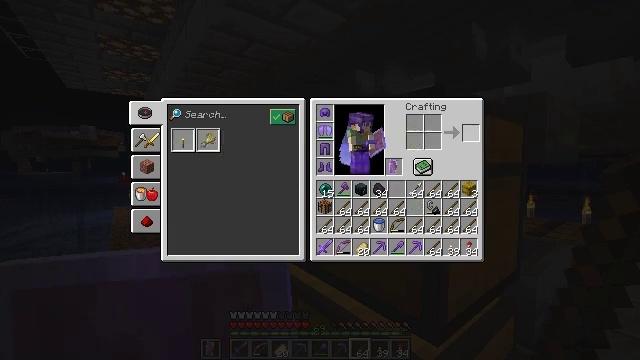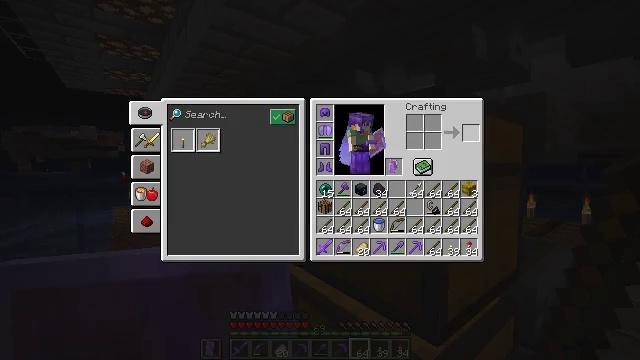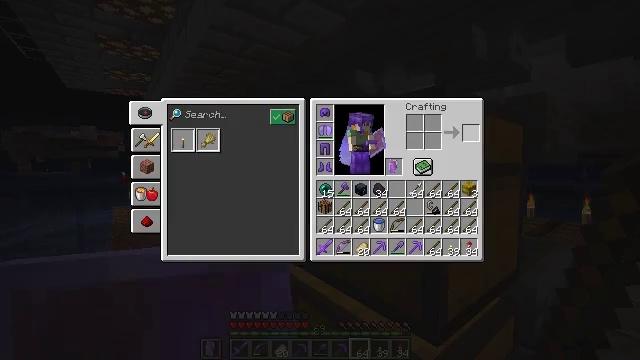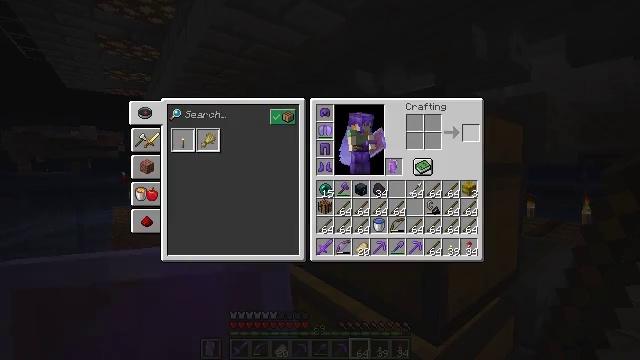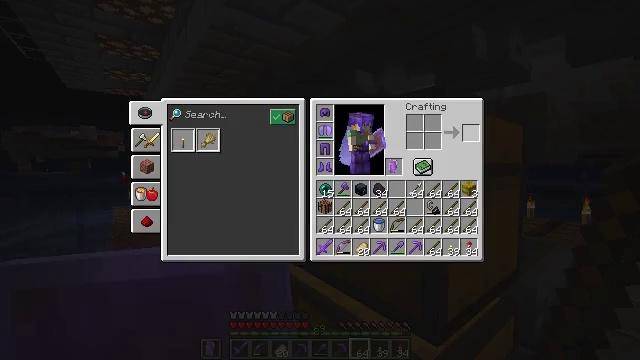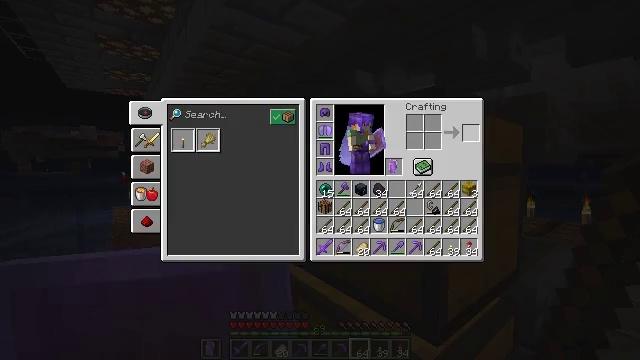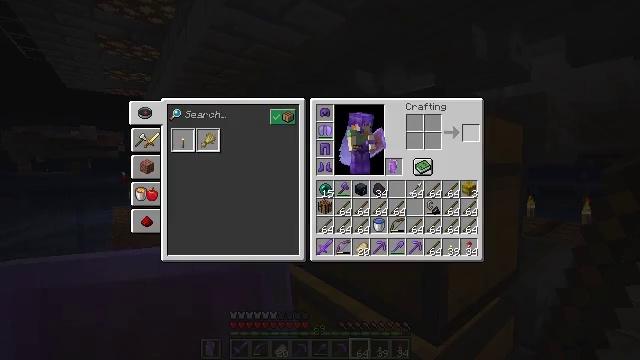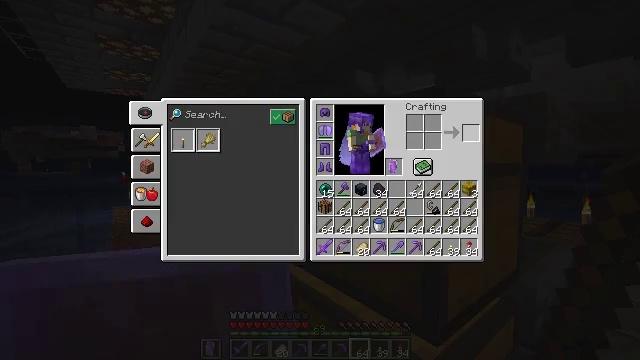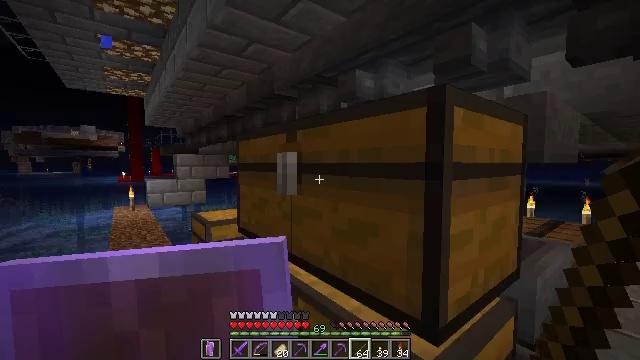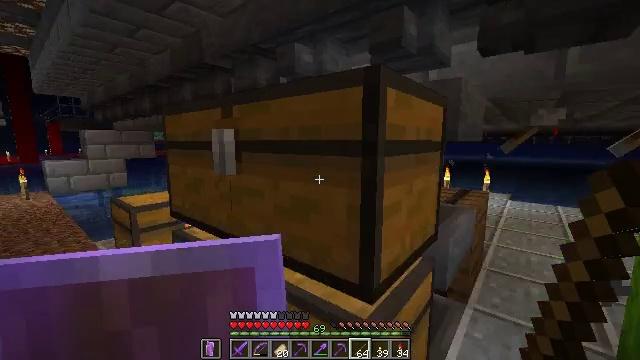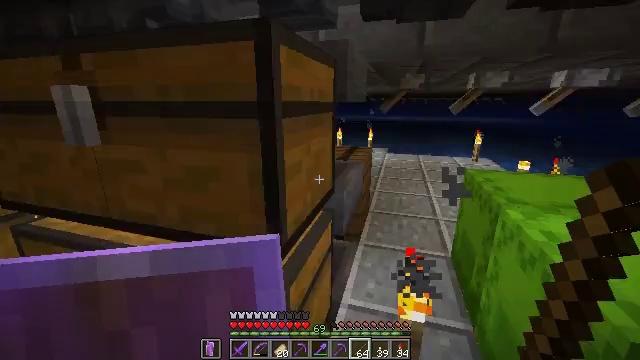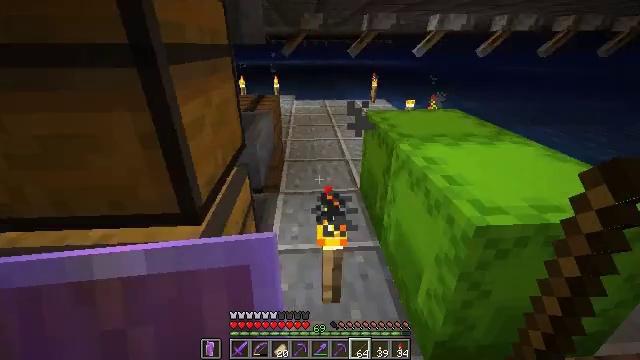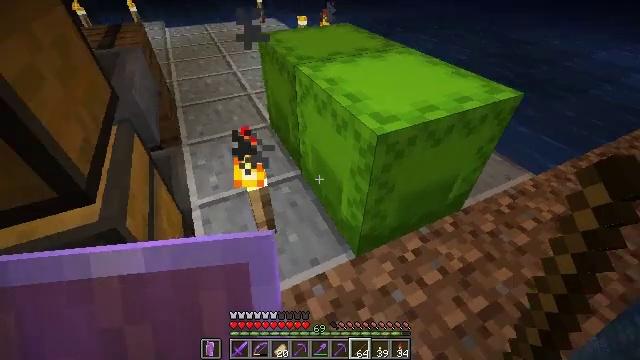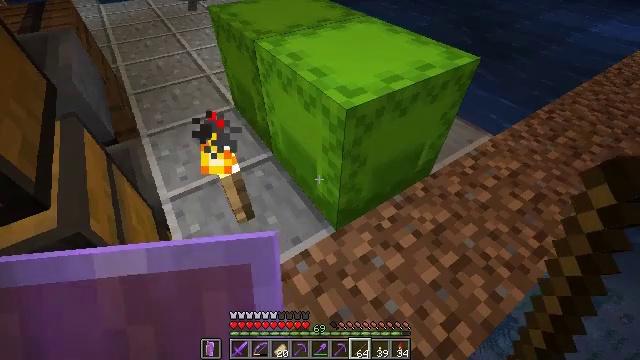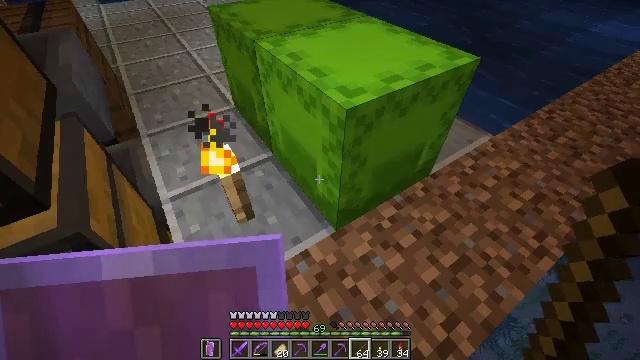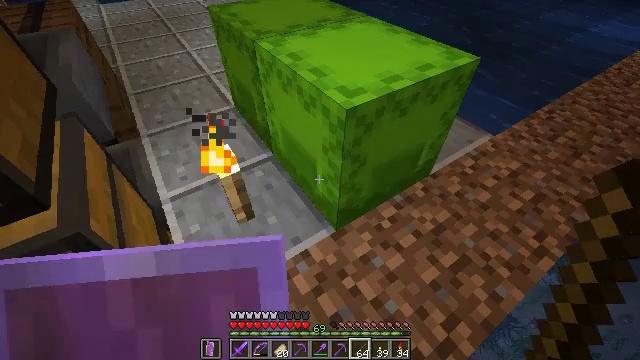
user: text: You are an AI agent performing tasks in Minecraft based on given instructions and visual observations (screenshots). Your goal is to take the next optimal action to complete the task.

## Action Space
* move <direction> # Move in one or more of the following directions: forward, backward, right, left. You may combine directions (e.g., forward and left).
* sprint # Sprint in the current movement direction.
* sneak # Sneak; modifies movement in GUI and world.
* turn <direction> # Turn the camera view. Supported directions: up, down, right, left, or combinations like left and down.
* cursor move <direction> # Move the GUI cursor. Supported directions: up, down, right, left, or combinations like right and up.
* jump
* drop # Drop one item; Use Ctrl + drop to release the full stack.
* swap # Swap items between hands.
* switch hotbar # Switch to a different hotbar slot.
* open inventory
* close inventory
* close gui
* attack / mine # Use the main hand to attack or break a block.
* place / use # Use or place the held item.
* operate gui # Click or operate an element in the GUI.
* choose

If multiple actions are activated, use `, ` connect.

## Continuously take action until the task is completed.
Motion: motion action
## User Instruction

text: Disassemble the lime shulker box by mining it.
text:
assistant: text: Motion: sneak, attack / mine
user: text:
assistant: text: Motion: sneak
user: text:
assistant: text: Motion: sneak
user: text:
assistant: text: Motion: no_op
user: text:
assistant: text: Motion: no_op
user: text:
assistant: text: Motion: no_op
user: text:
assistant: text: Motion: no_op
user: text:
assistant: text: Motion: no_op
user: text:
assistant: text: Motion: turn right and down
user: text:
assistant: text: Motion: turn right and down
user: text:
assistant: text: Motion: turn right and down
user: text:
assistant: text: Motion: turn right and down
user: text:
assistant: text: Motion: turn right and down
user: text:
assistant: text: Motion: no_op
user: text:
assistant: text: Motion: no_op
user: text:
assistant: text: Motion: no_op
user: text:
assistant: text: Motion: no_op
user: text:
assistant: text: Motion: no_op
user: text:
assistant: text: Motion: no_op
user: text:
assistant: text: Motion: no_op
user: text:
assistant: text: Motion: no_op
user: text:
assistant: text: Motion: no_op
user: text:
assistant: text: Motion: move forward
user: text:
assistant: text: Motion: move forward
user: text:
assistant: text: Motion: move forward
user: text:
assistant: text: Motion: move forward
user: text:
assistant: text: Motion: move forward
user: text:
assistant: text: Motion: no_op
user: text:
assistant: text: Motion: no_op
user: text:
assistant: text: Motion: attack / mine